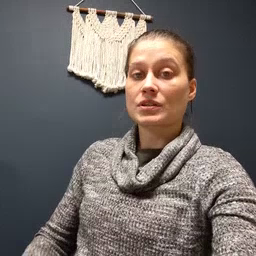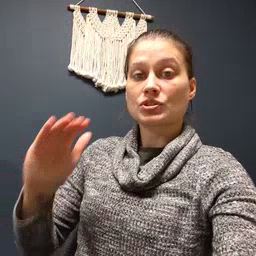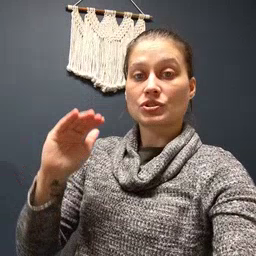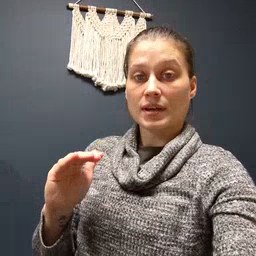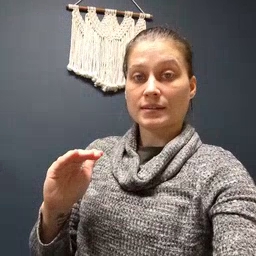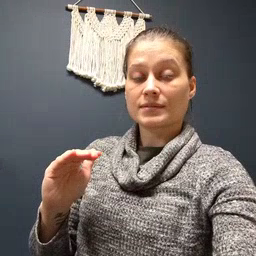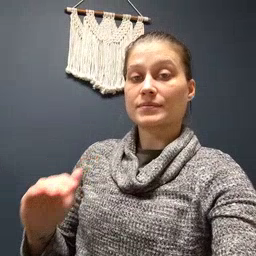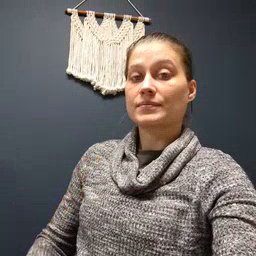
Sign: child